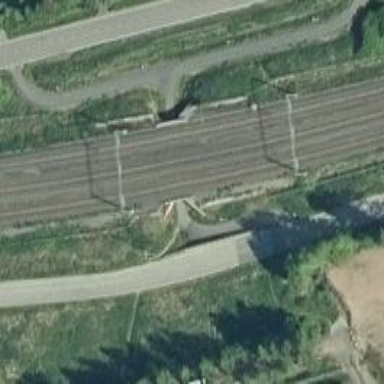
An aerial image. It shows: Railway track with electrified contact lines. This is siding track.